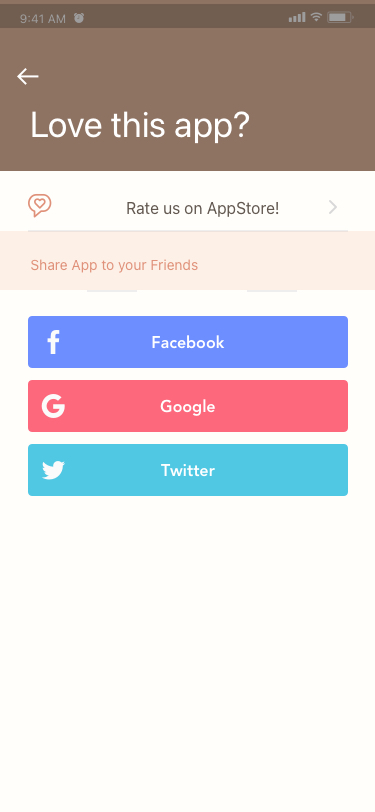
Text in this UI design:
Type something
Result
Love this app?
Share App to your Friends
Facebook
Google
Twitter